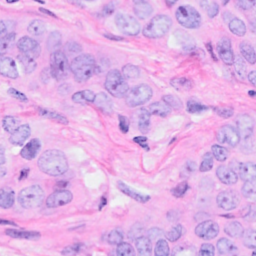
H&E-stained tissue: Breast